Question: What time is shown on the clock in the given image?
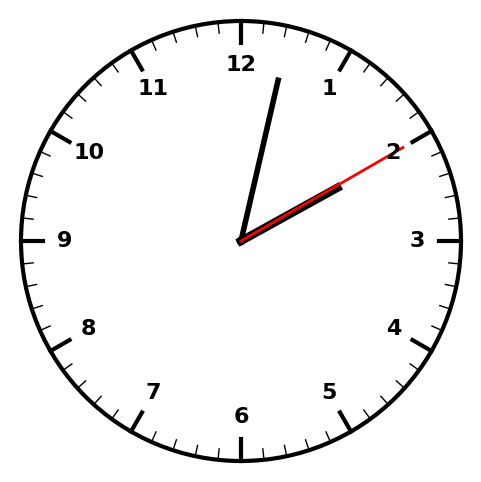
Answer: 02:02:10